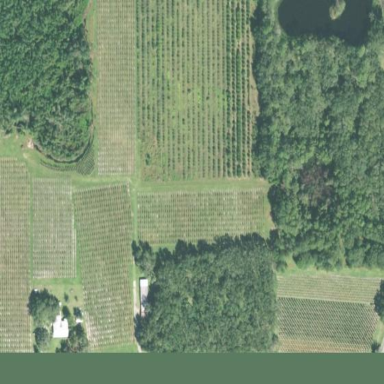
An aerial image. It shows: Plant nursery with trees.